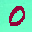
Label: 0